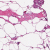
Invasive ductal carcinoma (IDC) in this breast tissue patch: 0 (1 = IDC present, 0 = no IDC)